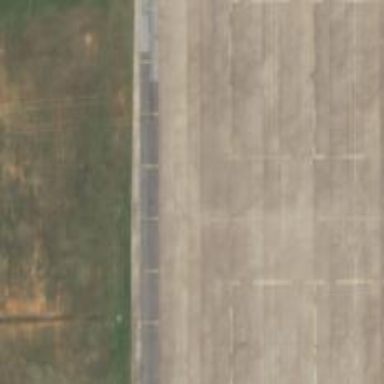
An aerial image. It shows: Image of taxiway at airport.